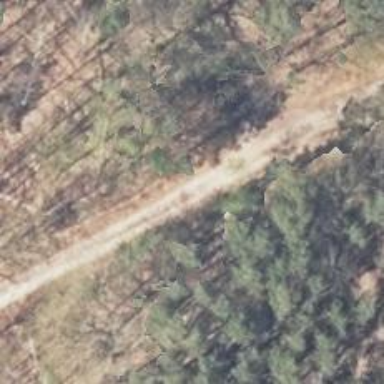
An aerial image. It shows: Sandy track road.